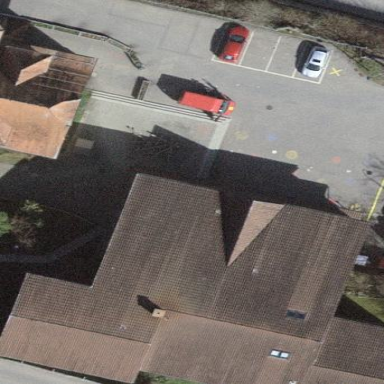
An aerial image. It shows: School building.